Question: I am getting the following memory leak when using 'NSURL'. I use this method in quite a few different places and receive memory leaks all the time using the Leaks instruments.
Object Management:
'''
self.objManager = [[HJObjManager alloc] init];
NSString *cacheDirectory = [NSHomeDirectory() stringByAppendingPathComponent:@"/Library/Caches/App"];
HJMOFileCache *fileCache = [[[HJMOFileCache alloc] initWithRootPath:cacheDirectory] autorelease];
self.objManager.fileCache = fileCache;
fileCache.fileCountLimit = 100;
fileCache.fileAgeLimit = 60*60*24;
[fileCache trimCacheUsingBackgroundThread];
'''
Where it's used:
'''
HJManagedImageV *mi = [[[HJManagedImageV alloc] initWithFrame:CGRectMake(self.myHeaderView.profilePictureImageView.bounds.origin.x,
self.myHeaderView.profilePictureImageView.bounds.origin.y,
self.myHeaderView.profilePictureImageView.bounds.size.width,
self.myHeaderView.profilePictureImageView.bounds.size.height)] autorelease];
mi.layer.masksToBounds = YES;
mi.layer.cornerRadius = 8.0;
mi.layer.borderColor = [[UIColor blackColor] CGColor];
mi.layer.borderWidth = 1.0;
mi.url = [NSURL URLWithString:profilePictureUrl];
[mi showLoadingWheel];
[self.myHeaderView.profilePictureImageView addSubview:mi];
[self.objManager manage:mi];
'''
Dealloc:
'''
- (void)viewDidUnload {
self.tv = nil;
self.friends = nil;
self.sortedFriends = nil;
self.detailView = nil;
self.profileView = nil;
self.objManager = nil;
[super viewDidUnload];
}
- (void)dealloc {
[tv release];
[friends release];
[sortedFriends release];
[detailView release];
[profileView release];
[objManager release];
[super dealloc];
}
'''

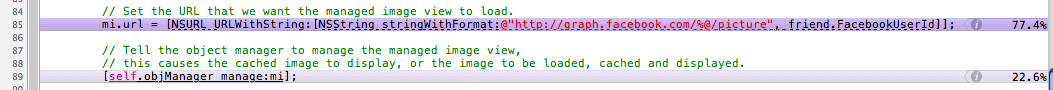
Answer: You can use stack trace to determine the place of leak.
Edit:
make sure you are releasing the mi.url in dealloc method:
'''
-(void) dealloc {
//some other releases
self.url = nil;
[super dealloc];
}
'''